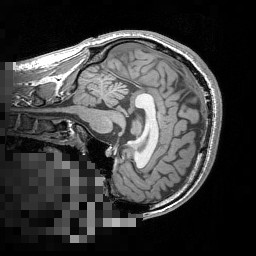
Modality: T1w
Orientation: sagittal
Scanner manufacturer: siemens
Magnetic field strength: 3 T
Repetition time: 1.5 s
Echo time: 0.00291 s